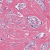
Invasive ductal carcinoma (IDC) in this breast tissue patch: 1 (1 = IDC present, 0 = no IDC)